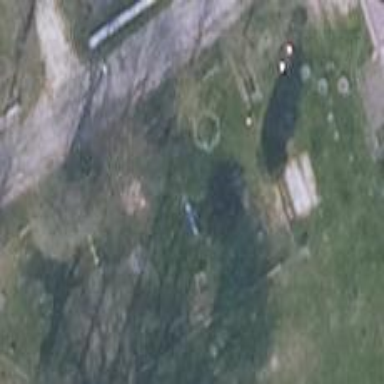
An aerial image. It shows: Playground area for leisure land.